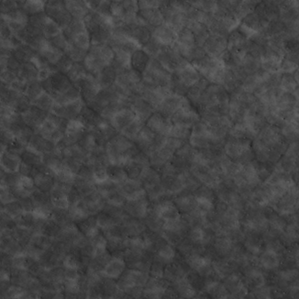
Label: non_frost